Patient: sex M, age 85
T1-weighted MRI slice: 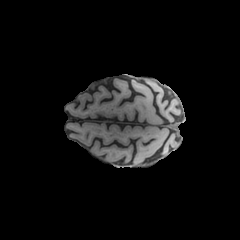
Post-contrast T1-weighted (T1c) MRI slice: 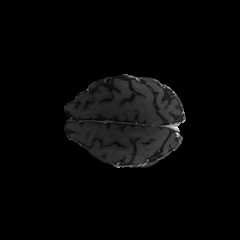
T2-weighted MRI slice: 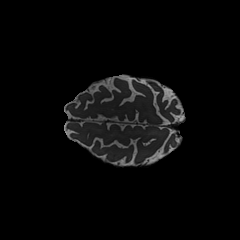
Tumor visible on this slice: yes
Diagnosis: Glioblastoma, IDH-wildtype
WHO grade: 4